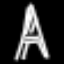
Label: The Eiffel Tower